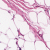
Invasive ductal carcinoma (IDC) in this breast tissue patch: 0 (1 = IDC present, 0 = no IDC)